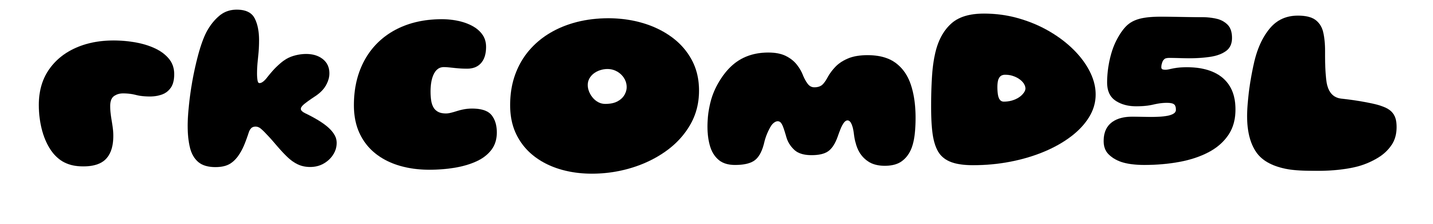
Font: Gluten_Black